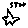
Label: star